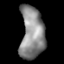
Tissue: lung
Cell type: Epithelial cells
Senescence score: 0.1436
Nuclear area (px): 1219
Mean DAPI intensity: 138.53